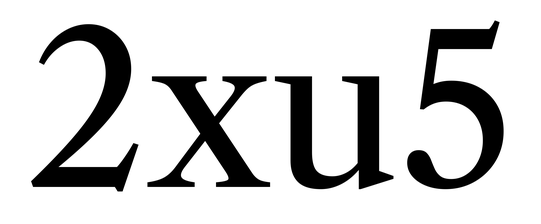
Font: LibreCaslonText_Regular